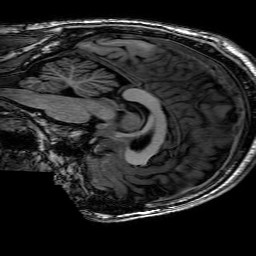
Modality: T1w
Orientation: sagittal
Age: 36
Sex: male
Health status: healthy